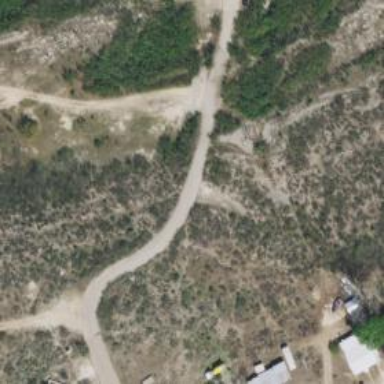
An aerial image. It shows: Asphalt driveway designated as service road.